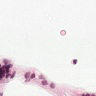
Metastatic tissue present: no